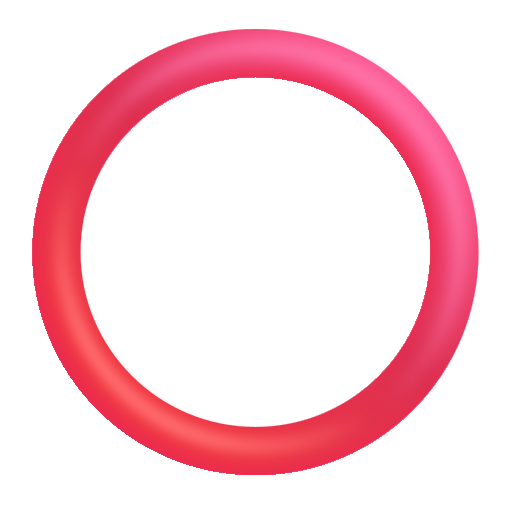
hollow red circle color